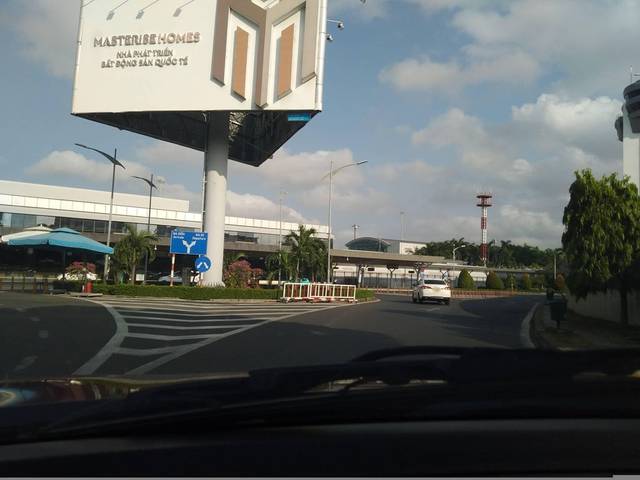
Region: Vietnam
Coordinates: 10.814, 106.663